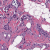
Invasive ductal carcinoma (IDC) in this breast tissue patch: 1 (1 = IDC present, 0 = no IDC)